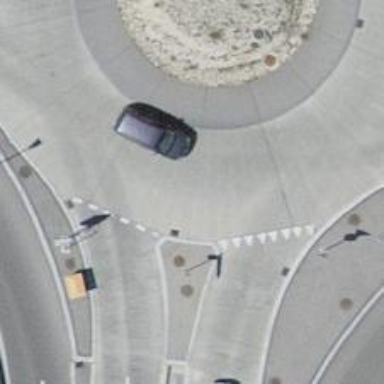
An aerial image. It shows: Secondary road with concrete surface that forms roundabout at the junction.